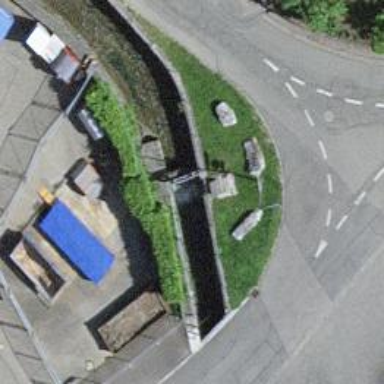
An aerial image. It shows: Cable distribution cabinet for power.